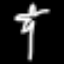
Label: palm tree